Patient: sex M, age 68
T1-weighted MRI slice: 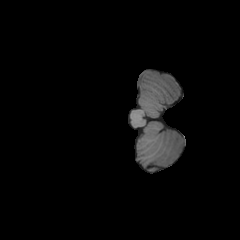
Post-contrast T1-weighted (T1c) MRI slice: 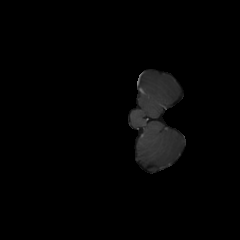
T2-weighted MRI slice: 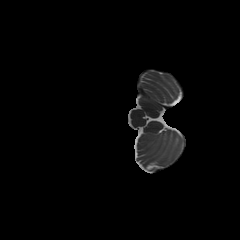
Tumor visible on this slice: no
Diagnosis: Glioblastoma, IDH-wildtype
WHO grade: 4